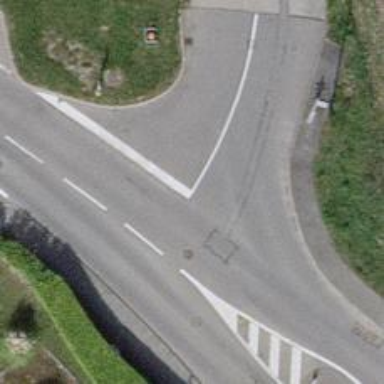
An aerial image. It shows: Road with stop sign.